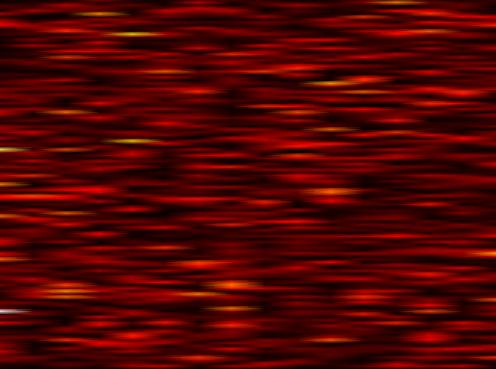
Label: FOFDM